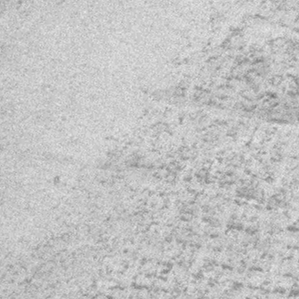
Label: frost